Question: Is location service on?
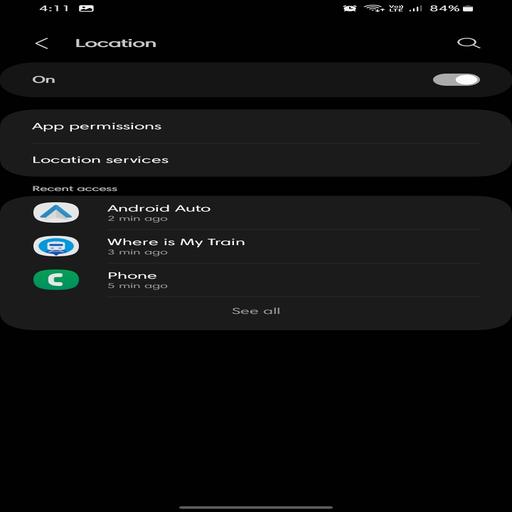
Answer: Yes, it is